Question: I create a web page with table rows. It is looking good when i press print button. But sometimes page breaks are cutting page middle of the block. I tried to use tbody as this
'''
<table>
...
<tbody>
<tr><td>sample datea 1</td></tr>
<tr><td>sample datea 2</td></tr>
<tr><td>sample datea 3</td></tr>
</tbody>
<tbody>...</tbody>
...
</table>
'''
When i want to print page it writes as
'''
//first page
sample datea 1
sample datea 2
// second page
sample datea 3
'''
I want to cut after sample datea 3 . I tried to add blokla's div tag CSS as
'''
.blokla{display:block;page-break-inside:avoid; page-break-after:auto}
'''
How can i break page between div tags or another ? My main problem is below.

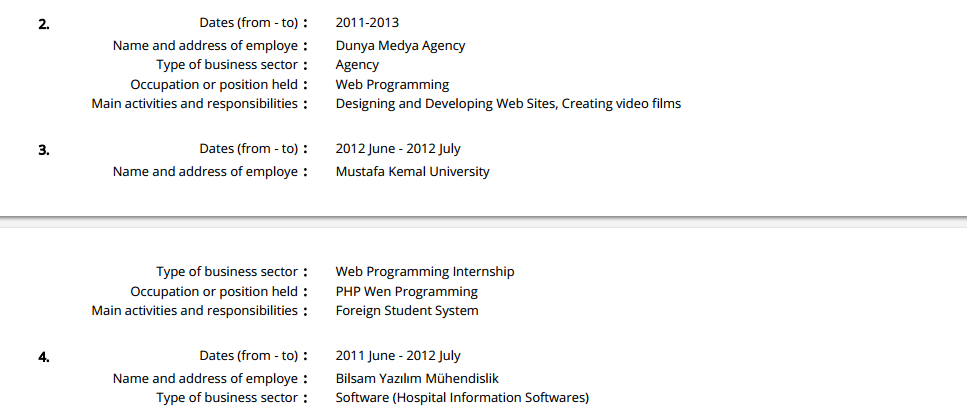
Answer: I solved this question with this code
'''
tbody{page-break-inside:avoid; page-break-after:auto; position:relative;
display:block;}
'''
It is working fine.